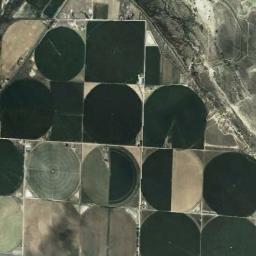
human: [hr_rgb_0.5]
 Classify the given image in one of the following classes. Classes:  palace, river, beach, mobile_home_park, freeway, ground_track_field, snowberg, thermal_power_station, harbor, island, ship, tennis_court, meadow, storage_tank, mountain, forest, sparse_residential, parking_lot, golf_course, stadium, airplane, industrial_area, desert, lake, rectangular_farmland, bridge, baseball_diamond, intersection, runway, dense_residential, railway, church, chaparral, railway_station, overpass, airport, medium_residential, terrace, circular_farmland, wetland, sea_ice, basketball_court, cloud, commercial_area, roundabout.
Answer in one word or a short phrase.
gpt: circular_farmland